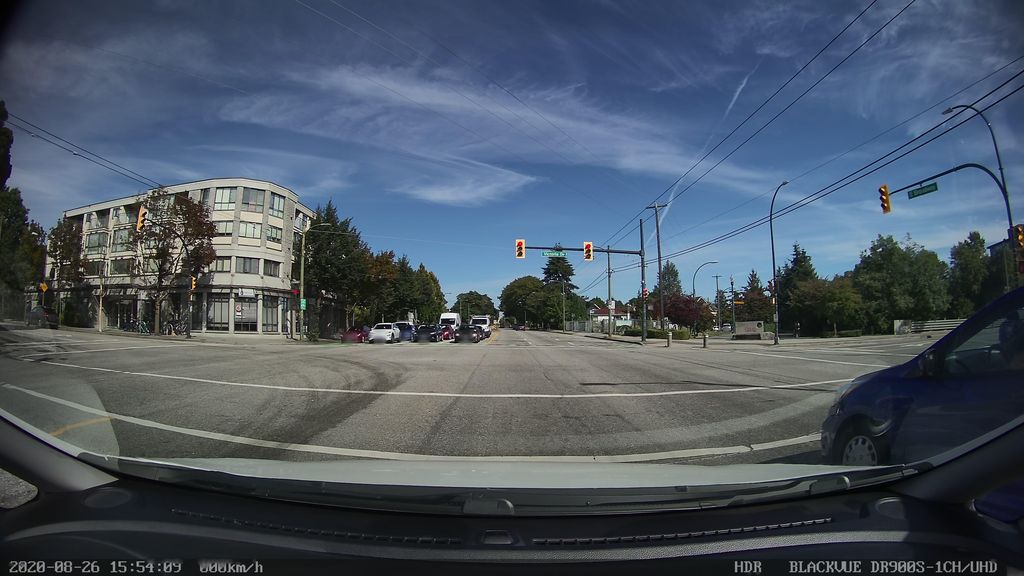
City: vancouver